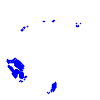
Particle: proton